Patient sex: F
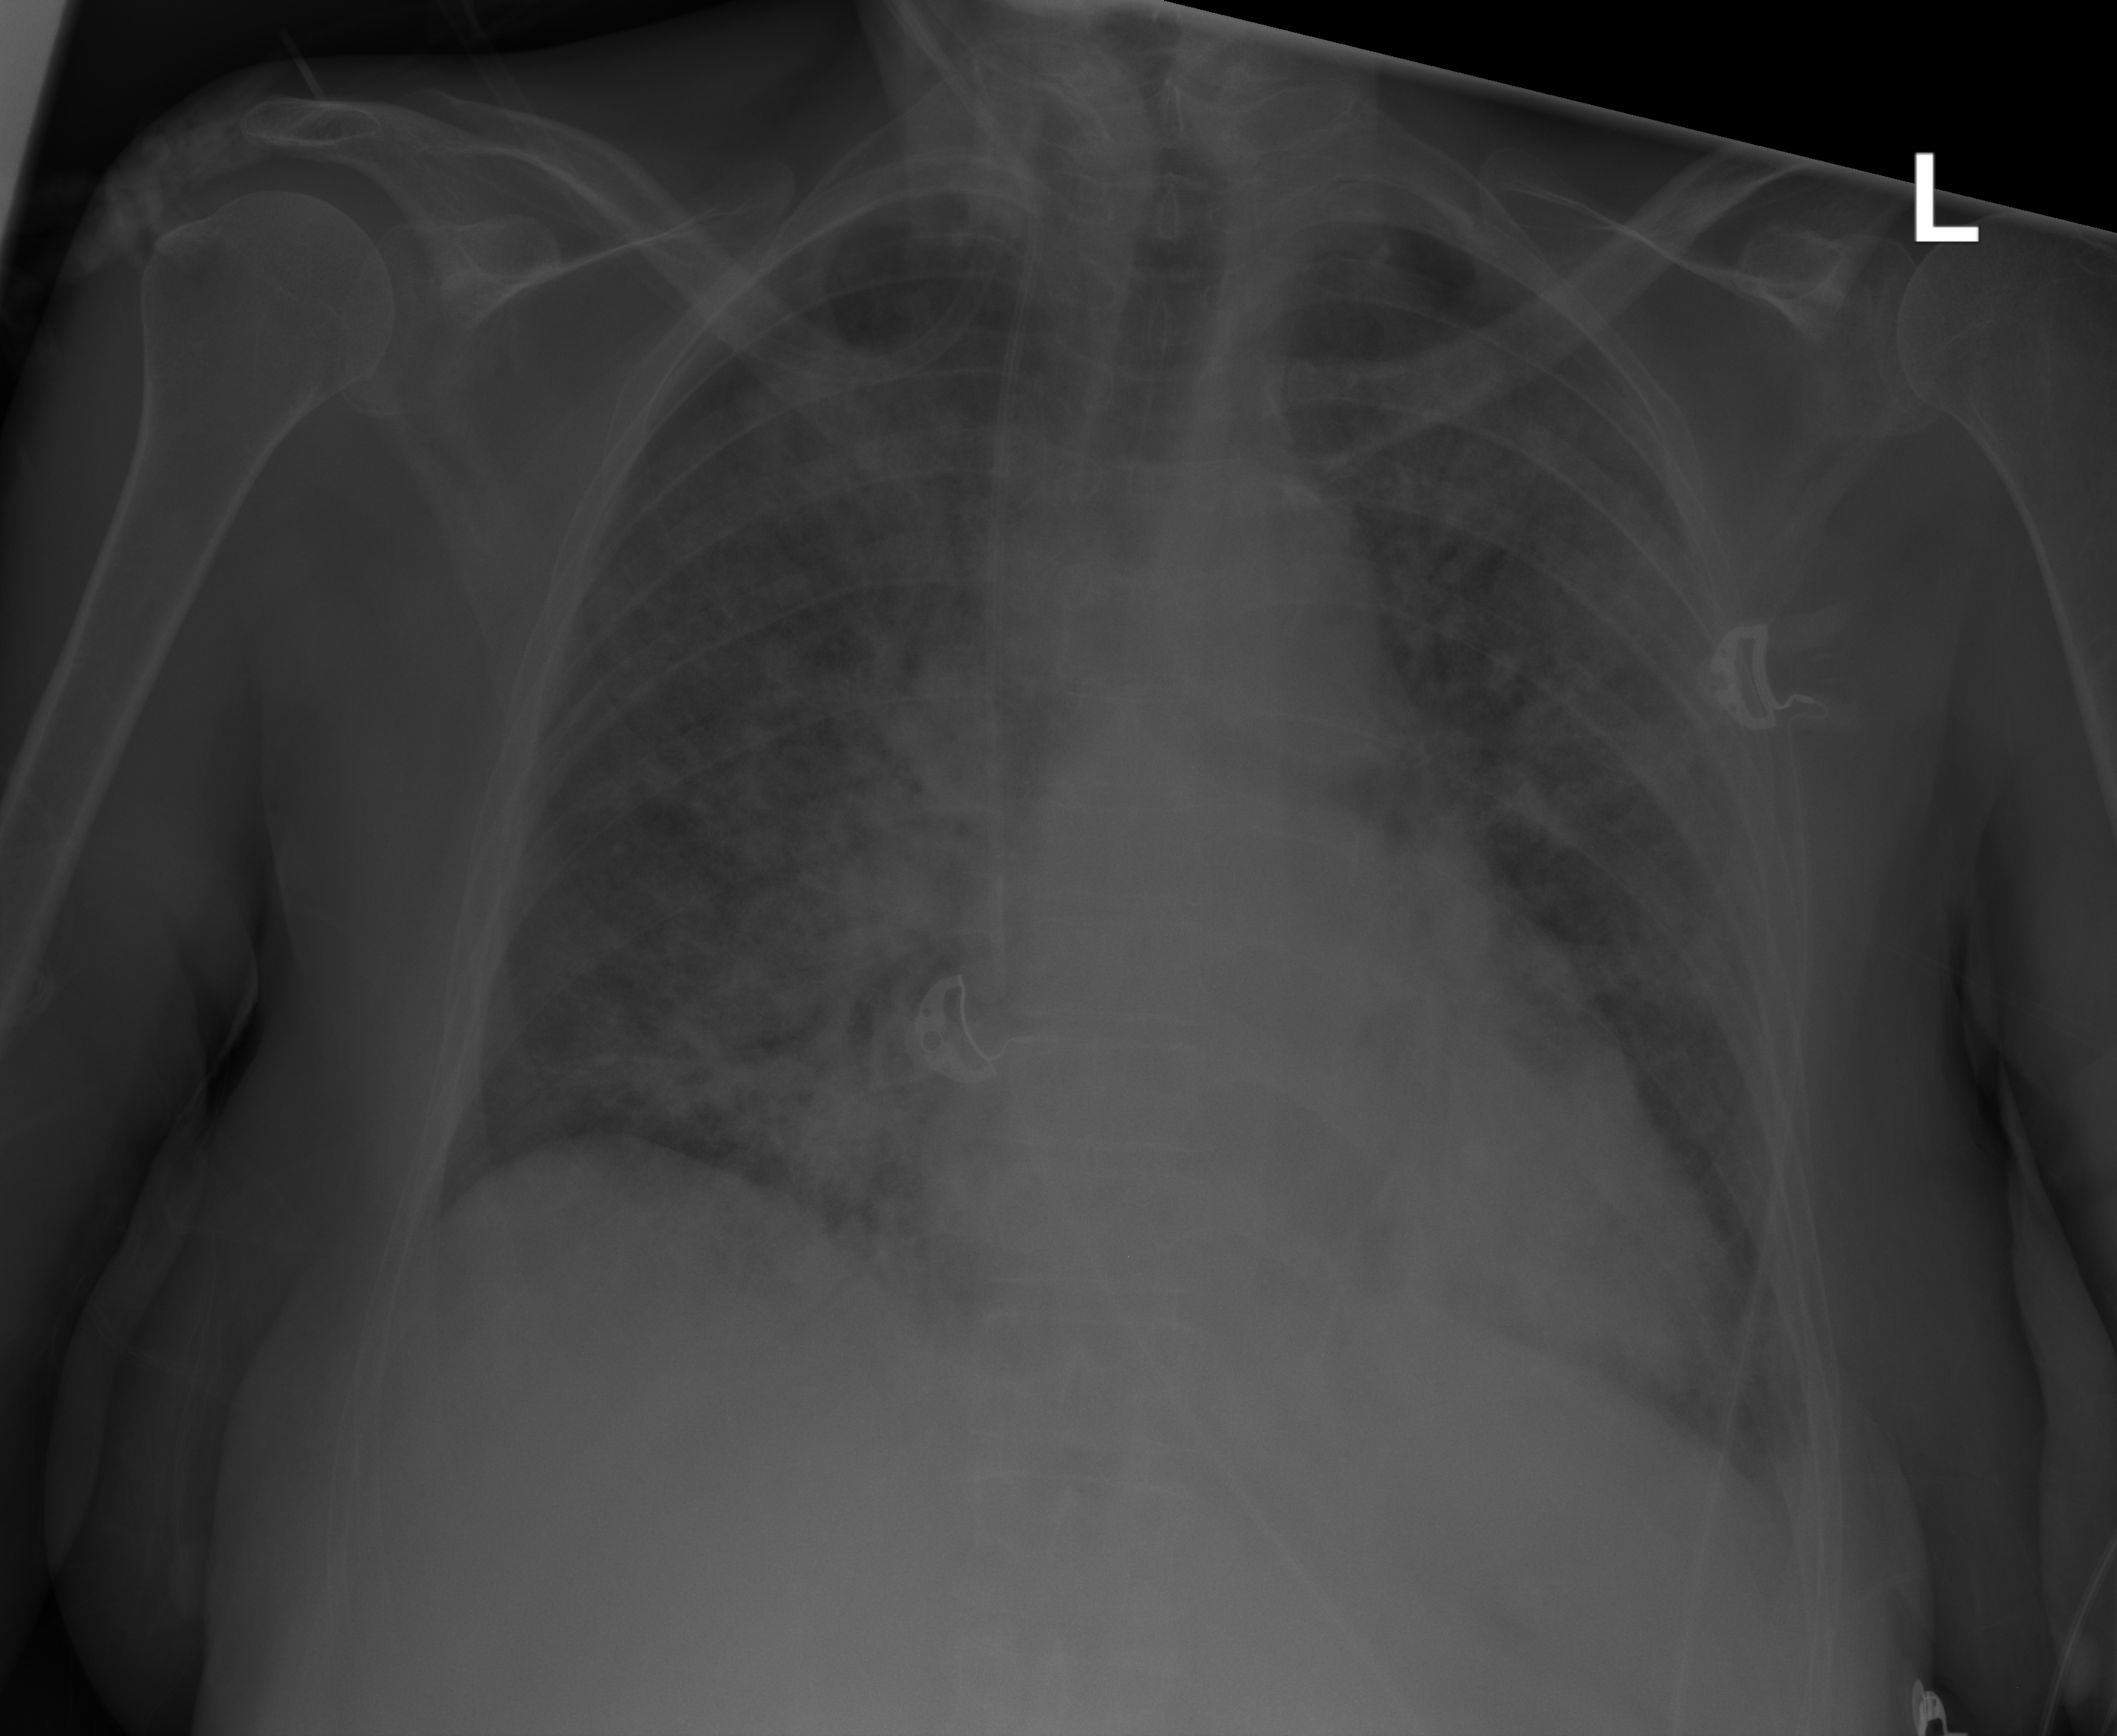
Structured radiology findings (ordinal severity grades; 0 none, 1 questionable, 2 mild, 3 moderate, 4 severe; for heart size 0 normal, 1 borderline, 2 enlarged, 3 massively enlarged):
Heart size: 1
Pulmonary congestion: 3
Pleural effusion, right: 1
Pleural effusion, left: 1
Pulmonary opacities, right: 4
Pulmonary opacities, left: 4
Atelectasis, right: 3
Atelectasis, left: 3